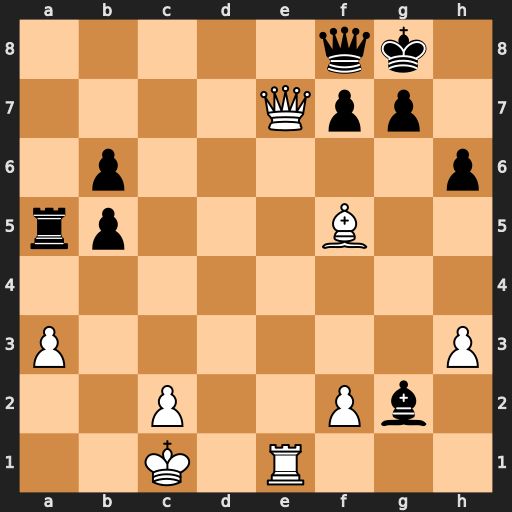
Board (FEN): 5qk1/4Qpp1/1p5p/rp3B2/8/P6P/2P2Pb1/2K1R3
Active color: w
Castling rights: -
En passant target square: -
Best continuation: Bh7+ Kxh7 Qxf8